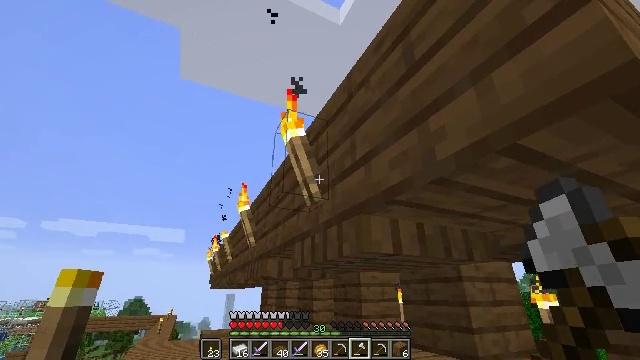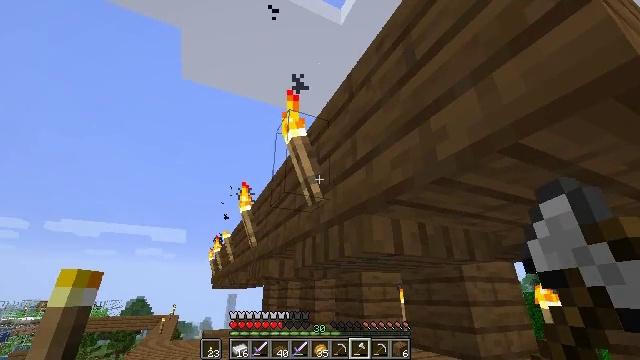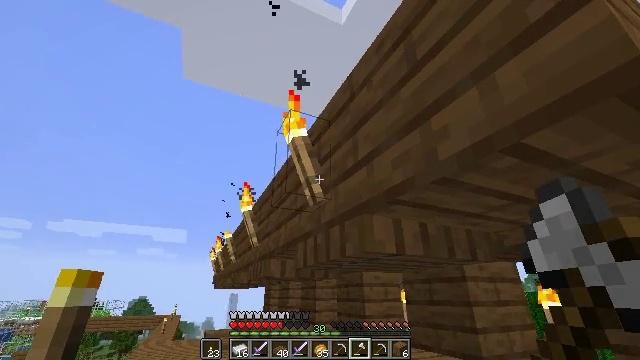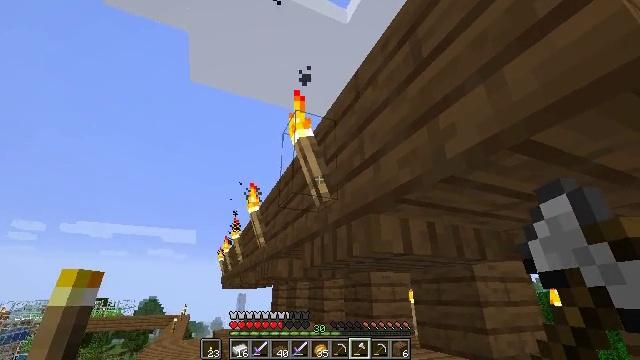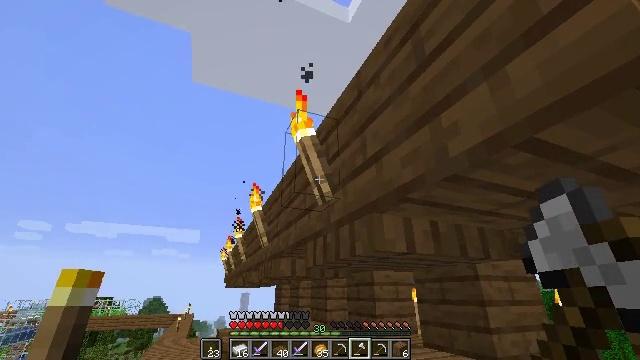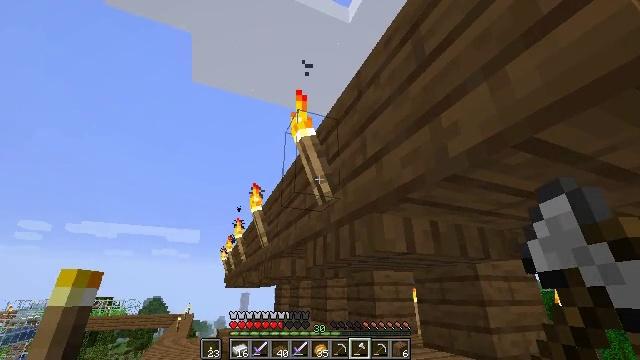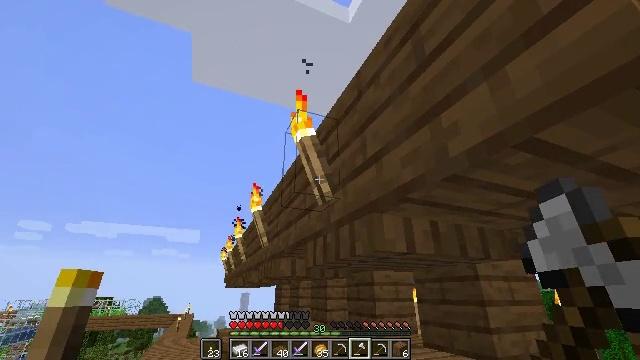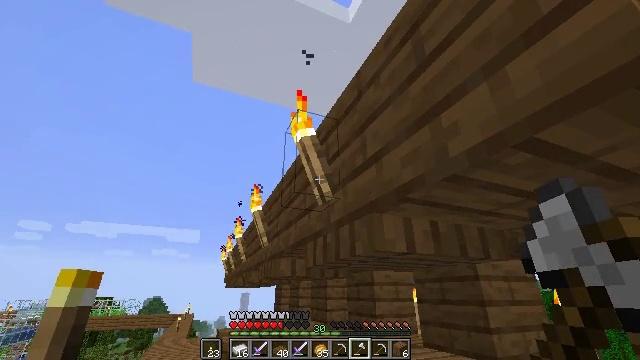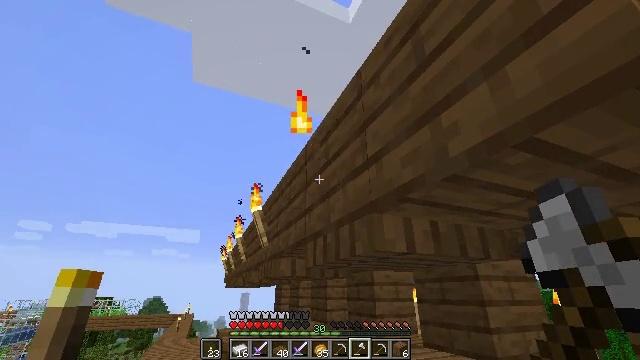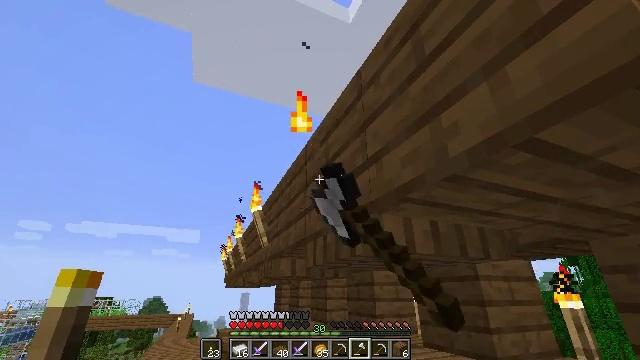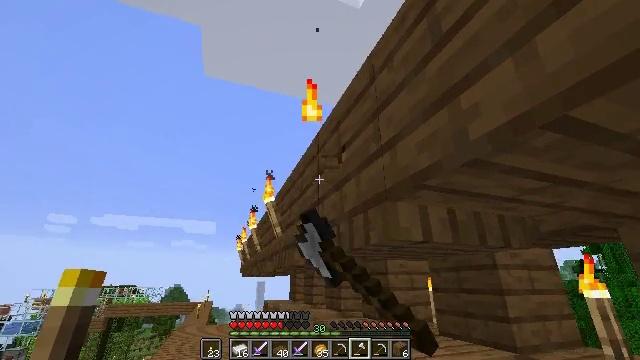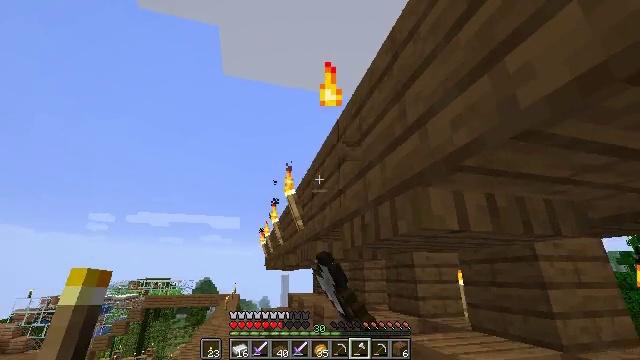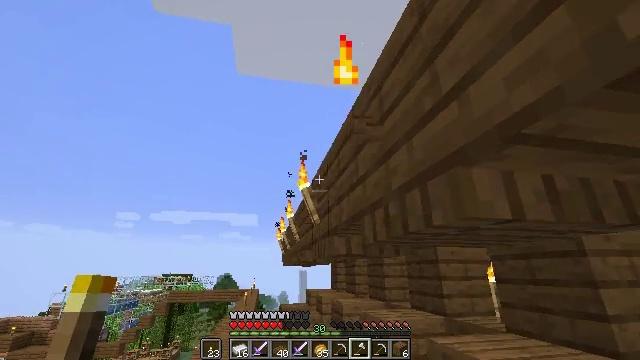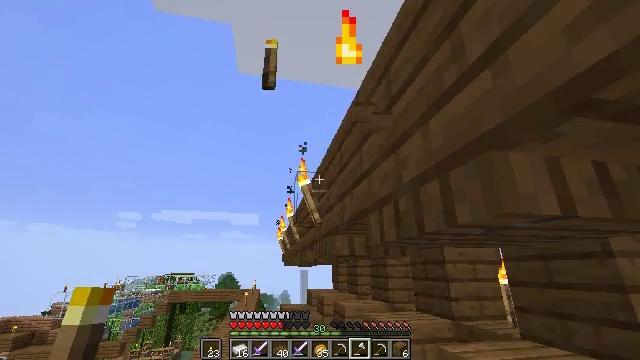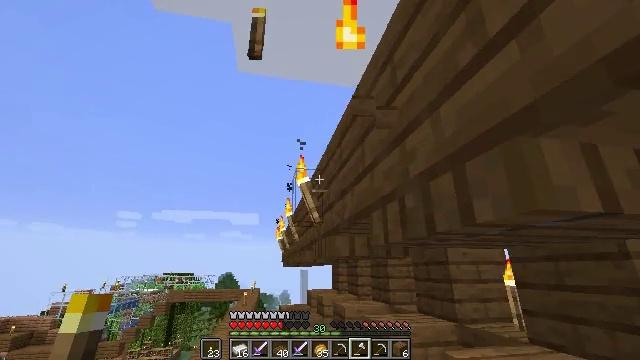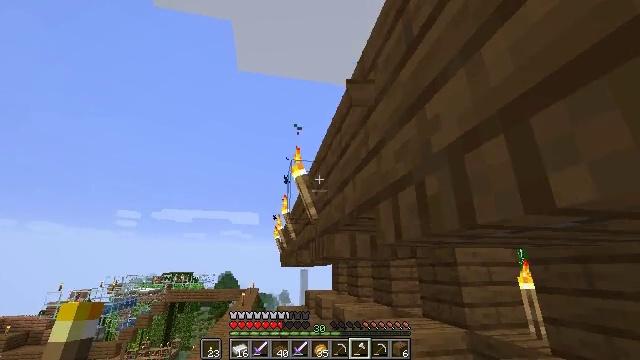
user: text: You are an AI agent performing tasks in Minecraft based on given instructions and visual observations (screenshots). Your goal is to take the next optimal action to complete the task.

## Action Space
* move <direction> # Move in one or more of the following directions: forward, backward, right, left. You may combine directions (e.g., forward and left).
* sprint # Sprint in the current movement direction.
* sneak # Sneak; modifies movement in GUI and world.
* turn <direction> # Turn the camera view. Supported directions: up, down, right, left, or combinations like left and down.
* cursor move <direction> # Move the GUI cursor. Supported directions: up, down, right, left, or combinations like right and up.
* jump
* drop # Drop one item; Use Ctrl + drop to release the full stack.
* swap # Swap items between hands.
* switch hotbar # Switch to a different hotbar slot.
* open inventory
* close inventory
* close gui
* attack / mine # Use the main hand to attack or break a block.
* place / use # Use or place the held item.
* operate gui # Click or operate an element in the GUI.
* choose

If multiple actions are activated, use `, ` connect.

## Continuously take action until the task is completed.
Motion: motion action
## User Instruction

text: Gather the wall torch from the wall.
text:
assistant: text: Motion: no_op
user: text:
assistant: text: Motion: no_op
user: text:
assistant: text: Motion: turn left
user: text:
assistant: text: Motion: no_op
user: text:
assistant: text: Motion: no_op
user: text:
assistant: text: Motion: no_op
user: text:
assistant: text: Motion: no_op
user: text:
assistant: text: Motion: attack / mine
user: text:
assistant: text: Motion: attack / mine
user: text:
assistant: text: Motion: move forward, turn left and down, attack / mine
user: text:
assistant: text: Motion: move forward, turn left and down
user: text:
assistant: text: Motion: move forward, turn left
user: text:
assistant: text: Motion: move forward
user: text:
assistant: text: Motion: move forward
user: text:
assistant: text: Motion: move forward
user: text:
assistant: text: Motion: no_op
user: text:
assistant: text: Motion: no_op
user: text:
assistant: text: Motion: attack / mine
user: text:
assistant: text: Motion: attack / mine
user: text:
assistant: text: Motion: attack / mine
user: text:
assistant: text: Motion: move forward, attack / mine
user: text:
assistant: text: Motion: move forward, turn left
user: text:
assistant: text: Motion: move forward, turn left
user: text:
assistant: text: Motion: move forward
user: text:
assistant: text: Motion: move forward
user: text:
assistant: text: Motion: move forward
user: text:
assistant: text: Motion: attack / mine
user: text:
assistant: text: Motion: attack / mine
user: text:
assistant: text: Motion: attack / mine
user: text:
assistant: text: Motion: no_op